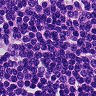
Metastatic tissue present: no